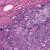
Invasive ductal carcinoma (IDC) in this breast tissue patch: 0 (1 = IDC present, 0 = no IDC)